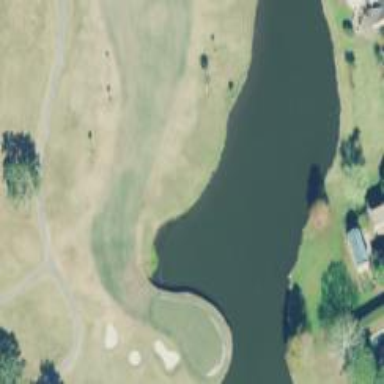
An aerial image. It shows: Grassy area designated as golf fairway.